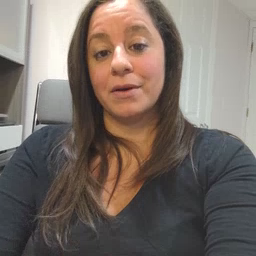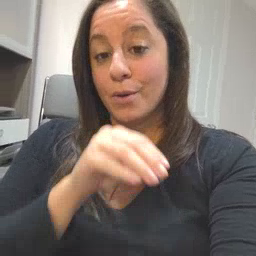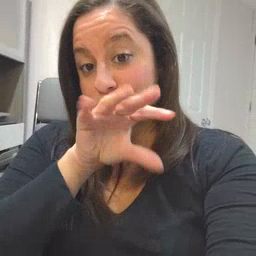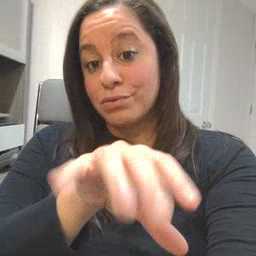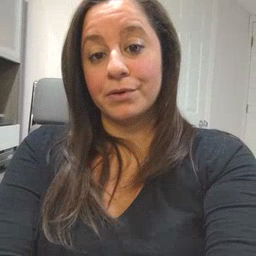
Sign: blow